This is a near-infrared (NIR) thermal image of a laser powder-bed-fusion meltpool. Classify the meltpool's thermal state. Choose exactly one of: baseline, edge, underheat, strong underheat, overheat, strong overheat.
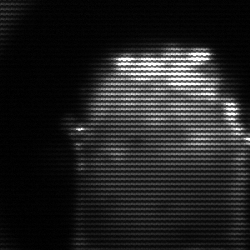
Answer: baseline